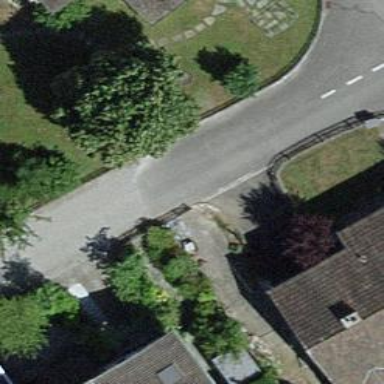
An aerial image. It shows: Residential road with pebblestone surface.